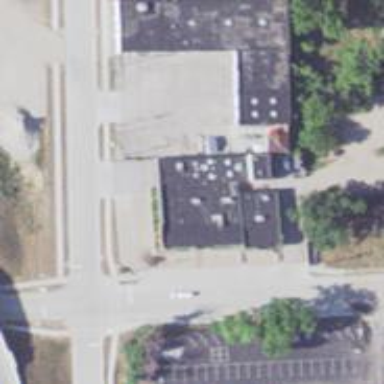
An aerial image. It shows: Veterinary facility.